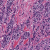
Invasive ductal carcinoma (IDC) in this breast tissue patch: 1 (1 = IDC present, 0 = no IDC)